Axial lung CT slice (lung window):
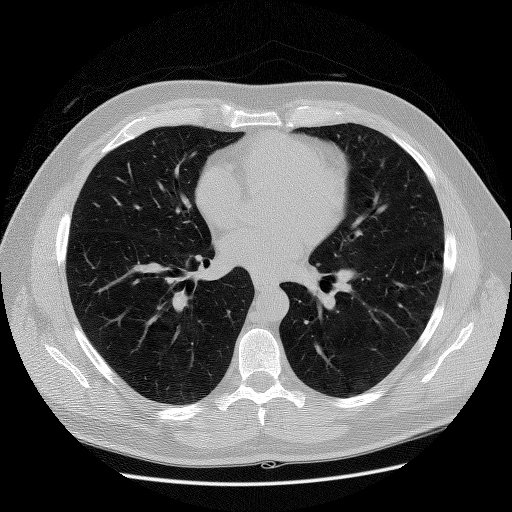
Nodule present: no